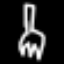
Label: fork